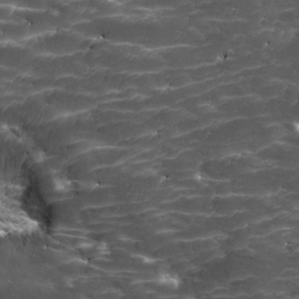
Label: non_frost